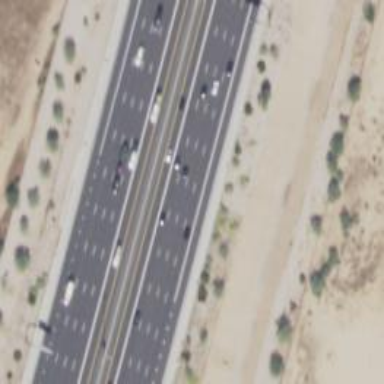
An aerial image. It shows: Asphalt motorway.